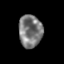
Tissue: skin
Cell type: Epithelial cells
Senescence score: 0.8995
Nuclear area (px): 747
Mean DAPI intensity: 122.273